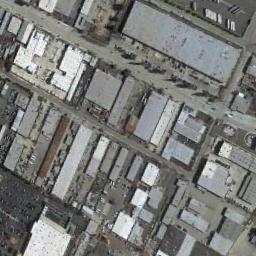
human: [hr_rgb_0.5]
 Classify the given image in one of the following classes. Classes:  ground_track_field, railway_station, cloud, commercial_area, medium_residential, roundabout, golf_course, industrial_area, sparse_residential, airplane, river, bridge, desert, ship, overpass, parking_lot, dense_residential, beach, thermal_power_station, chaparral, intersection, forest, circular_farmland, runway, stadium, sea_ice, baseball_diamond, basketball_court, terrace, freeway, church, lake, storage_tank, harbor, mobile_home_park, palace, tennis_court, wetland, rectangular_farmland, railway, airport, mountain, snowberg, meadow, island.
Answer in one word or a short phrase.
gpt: industrial_area